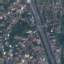
Land use / land cover class: Highway